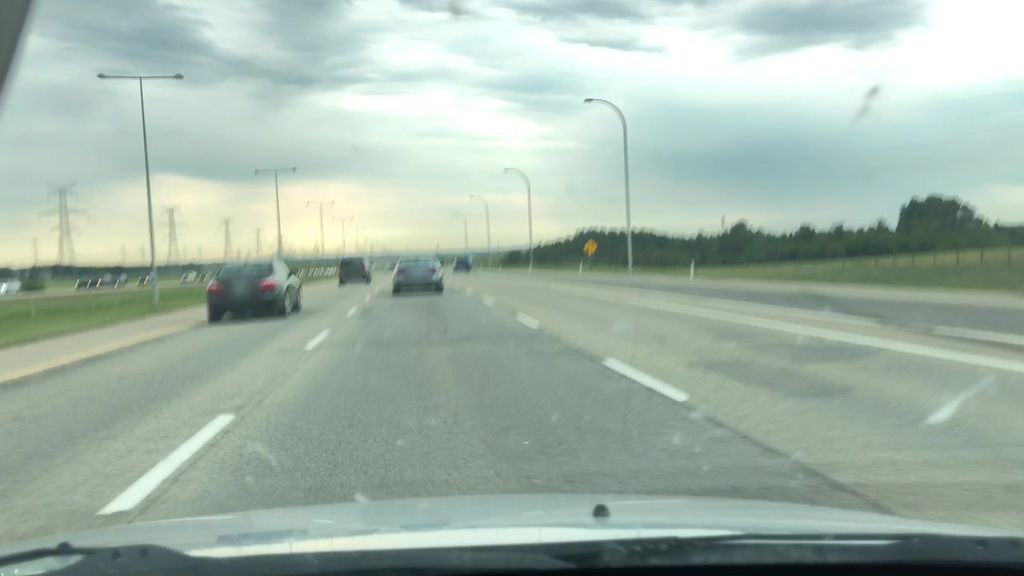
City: edmonton